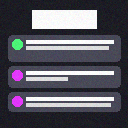
Screen state: on